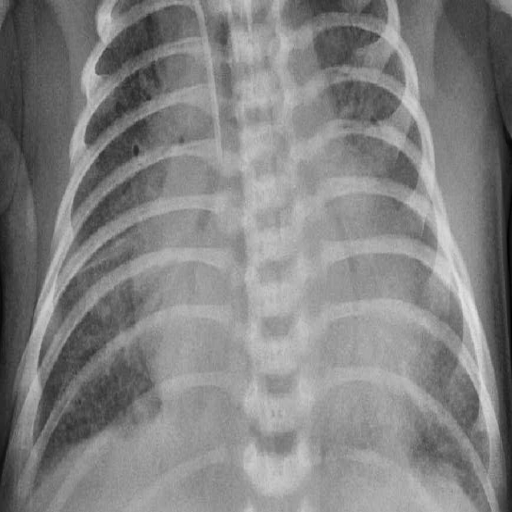
Finding: PNEUMONIA